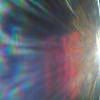
Label: sunburn